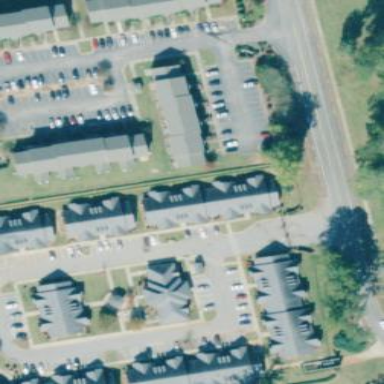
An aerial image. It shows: Residential area with apartments.